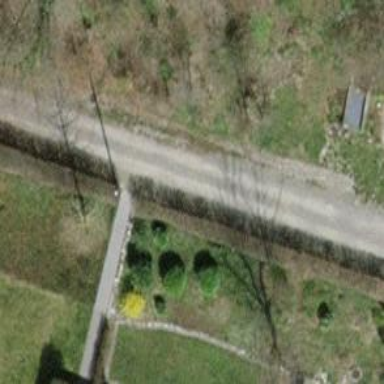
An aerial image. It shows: Road with steps.